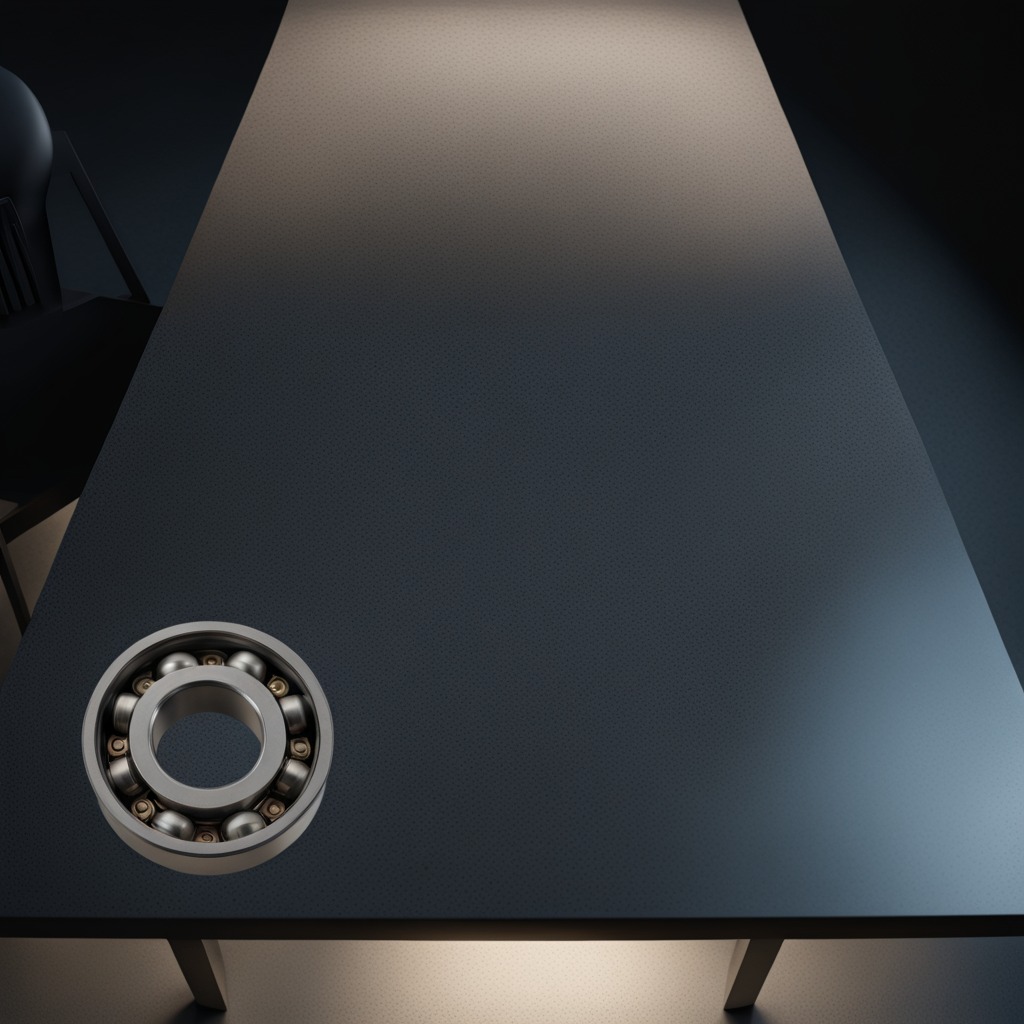
A metal ball bearing lies on a clean granite table inside a workshop at night dim ambient light soft shadows worn but